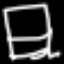
Label: chair